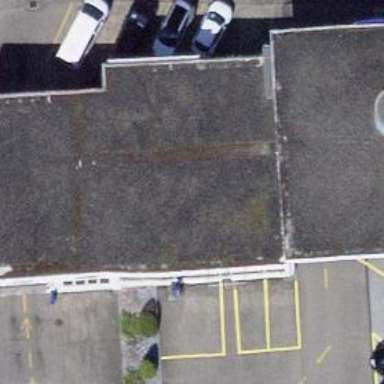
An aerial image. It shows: Car repair shop.